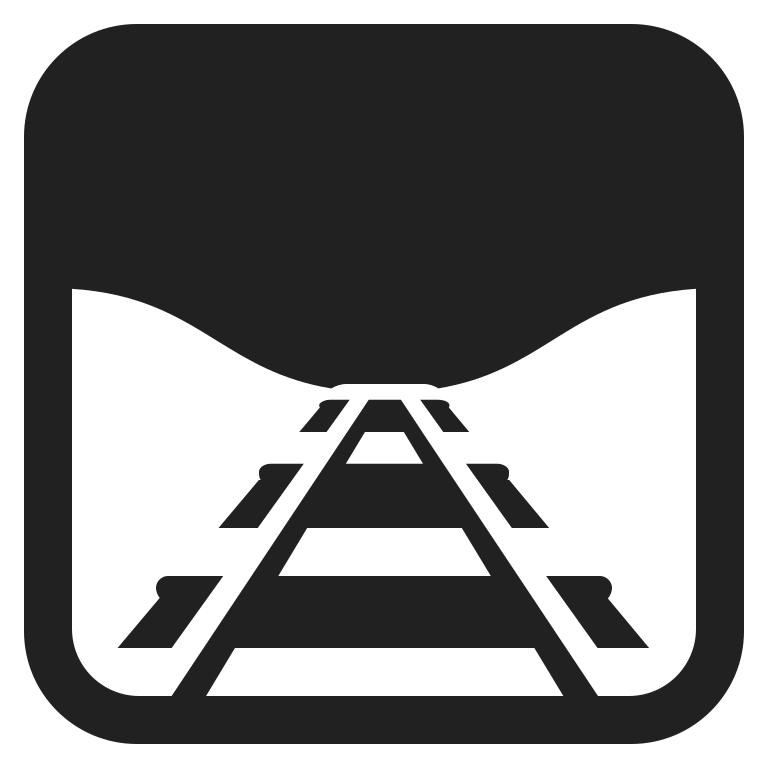
railway track high contrast